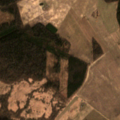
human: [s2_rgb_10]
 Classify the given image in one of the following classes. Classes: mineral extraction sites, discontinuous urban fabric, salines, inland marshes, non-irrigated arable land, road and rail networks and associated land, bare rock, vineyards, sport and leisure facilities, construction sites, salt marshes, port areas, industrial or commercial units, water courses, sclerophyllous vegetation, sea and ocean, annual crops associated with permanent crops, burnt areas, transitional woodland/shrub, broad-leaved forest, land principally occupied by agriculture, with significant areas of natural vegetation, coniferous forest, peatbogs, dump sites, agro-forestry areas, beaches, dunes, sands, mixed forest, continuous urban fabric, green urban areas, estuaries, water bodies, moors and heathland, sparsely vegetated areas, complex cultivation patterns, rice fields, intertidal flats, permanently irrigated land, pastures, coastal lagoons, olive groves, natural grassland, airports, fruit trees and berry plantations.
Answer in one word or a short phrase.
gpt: non-irrigated arable land, complex cultivation patterns, land principally occupied by agriculture, with significant areas of natural vegetation, coniferous forest, mixed forest